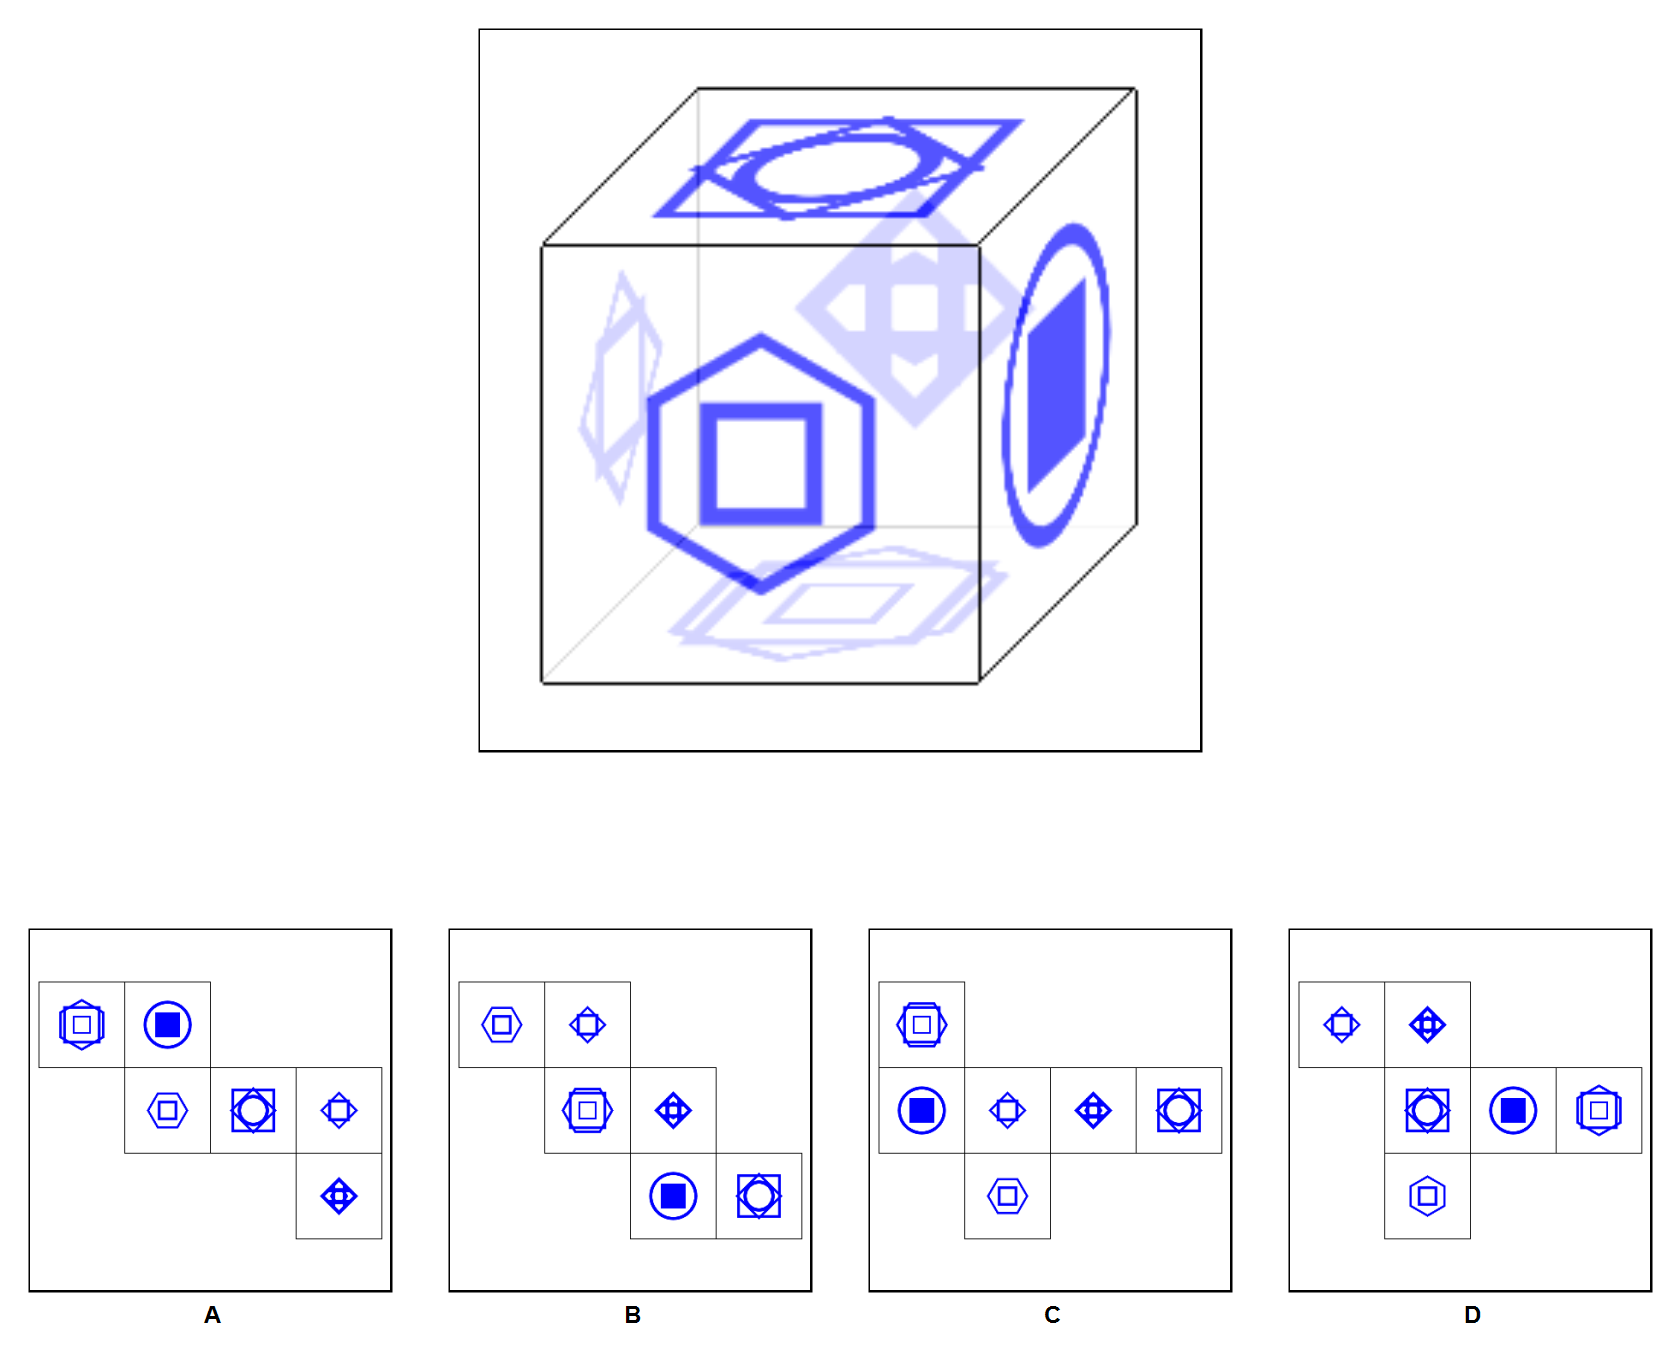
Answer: D